Question: hi guys I have attached a pic for the table structure..

I am adding a new record to db and it says its duplicated when 'title' is different is there something wrong on the way I have structured all three to be unique?
I need the title,parent, eid to be unique as only if all three have the same data in it, if one of the fields is different treat it as a non duplicate
The title 'bla bla' does not exist on db yet
'''
INSERT INTO 'test_table' ('id','title','parent','lang')VALUES(1,'Bla bla',0,25);
'''
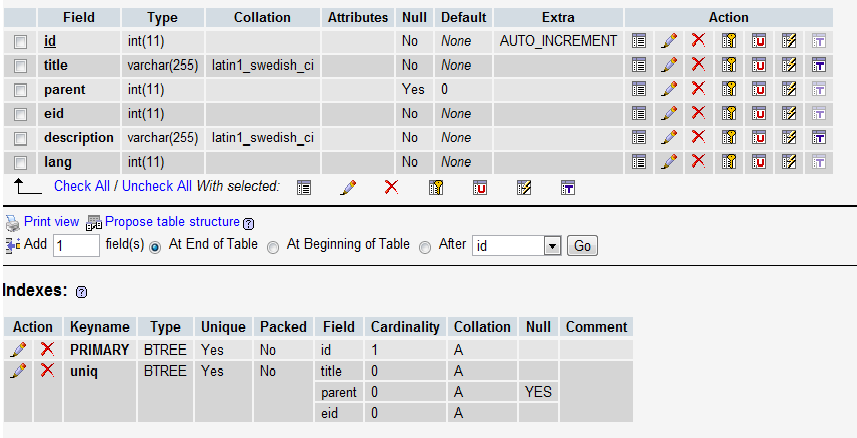
Answer: The error is because of the duplicate value for 'id' and not for 'title'.
'id' is your primary key so duplicates are not allowed. Also your schema says that 'id' is an auto increment field, so you need not enter its value explicitly.